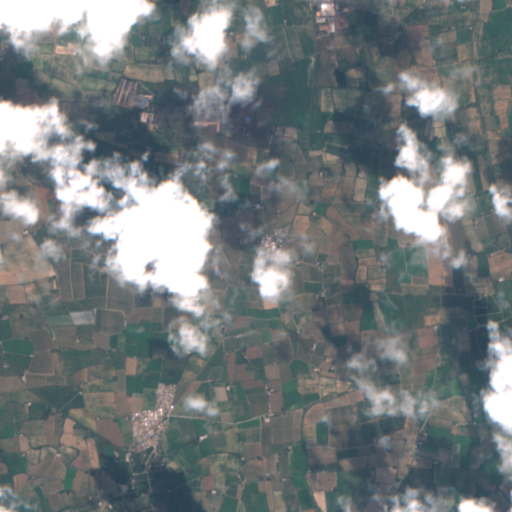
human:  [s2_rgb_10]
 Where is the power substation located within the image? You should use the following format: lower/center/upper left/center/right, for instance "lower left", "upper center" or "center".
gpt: The power substation is located in the upper left of the image.
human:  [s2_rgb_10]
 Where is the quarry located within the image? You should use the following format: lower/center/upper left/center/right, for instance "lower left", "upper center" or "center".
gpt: The quarry is located in the upper right of the image.
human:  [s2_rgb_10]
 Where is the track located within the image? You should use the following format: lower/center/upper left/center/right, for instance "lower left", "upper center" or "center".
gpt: There is no track in the image.